Field crop: tomato
Growth stage: 1
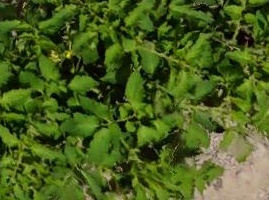
Species: tomato